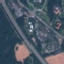
Land use / land cover: Highway